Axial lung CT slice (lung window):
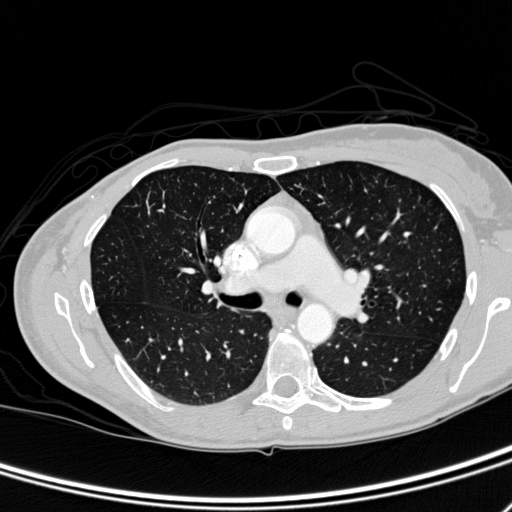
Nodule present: no